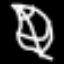
Label: leaf